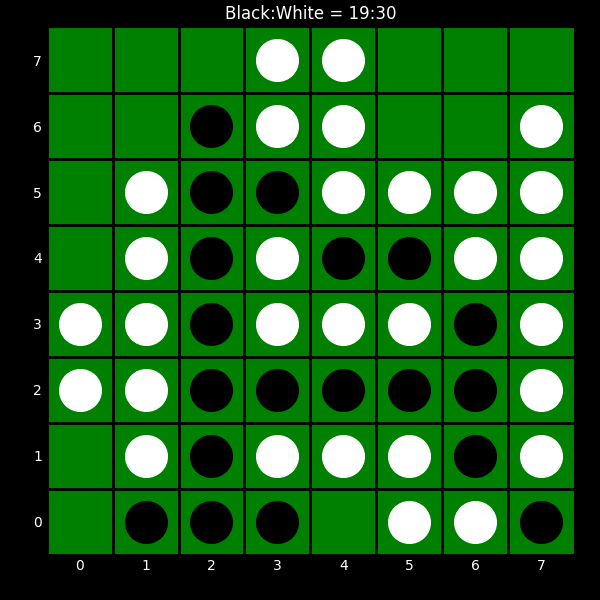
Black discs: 19
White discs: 30